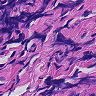
Metastatic tissue present: no